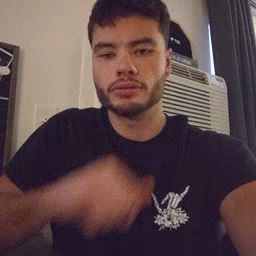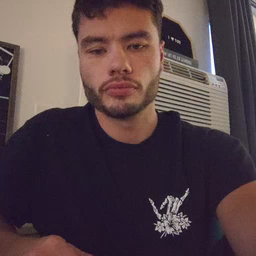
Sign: pig